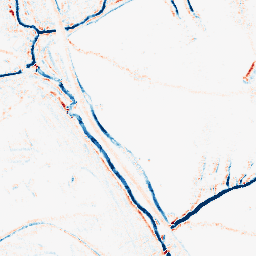
Category: morphological
Decomposition family: morphological_ellipse
Decomposition parameters: operation: average
width: 5
height: 5
Upsampling method: quartic
Upsampling parameters: scale: 8
Upsampling scale: 8